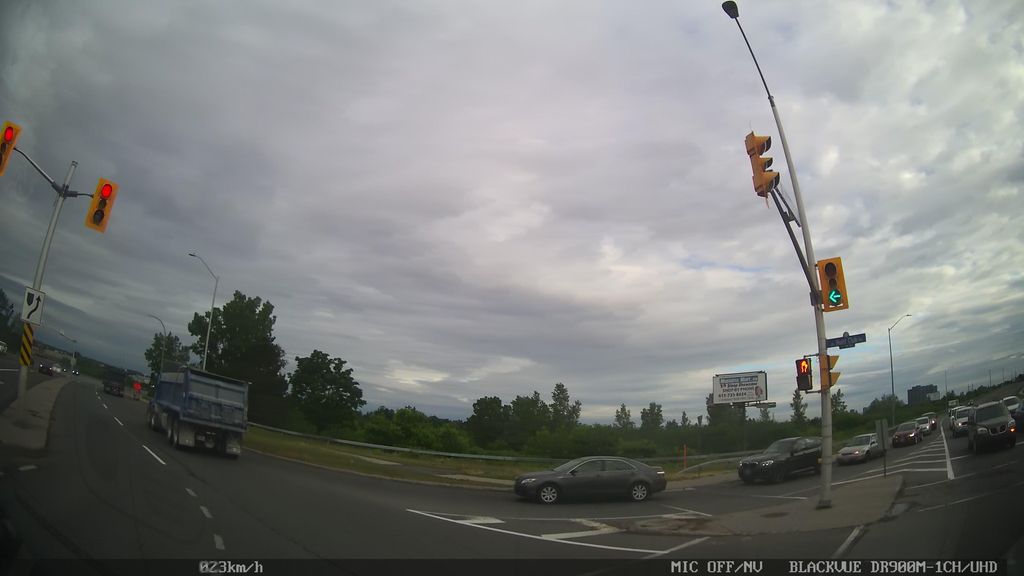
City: ottawa-gatineau